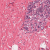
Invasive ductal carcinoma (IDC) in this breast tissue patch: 0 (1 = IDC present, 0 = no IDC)